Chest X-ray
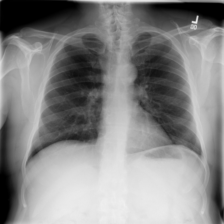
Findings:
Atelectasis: negative
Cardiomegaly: negative
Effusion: negative
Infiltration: negative
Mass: negative
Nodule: negative
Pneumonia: negative
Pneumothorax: negative
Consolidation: negative
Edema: negative
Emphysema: negative
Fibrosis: negative
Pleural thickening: negative
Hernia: negative